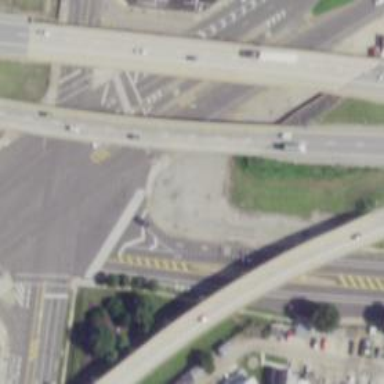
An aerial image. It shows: Secondary link road with asphalt surface.